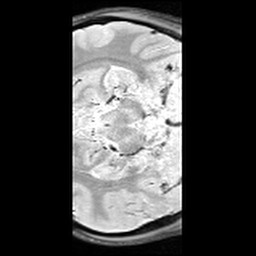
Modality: T1w
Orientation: axial
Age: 23
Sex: female
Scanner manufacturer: siemens
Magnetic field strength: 3 T
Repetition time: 6.5 s
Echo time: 0.016 s